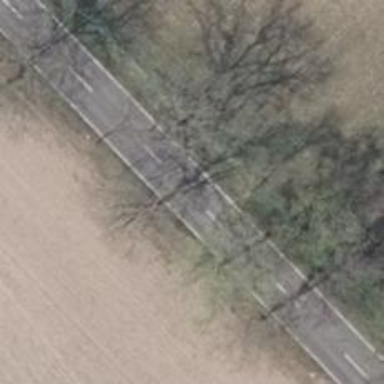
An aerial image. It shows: Asphalt road classified as tertiary.